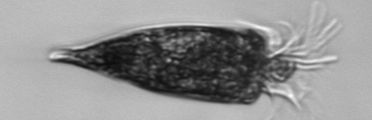
Label: Strombidium_tintinnodes